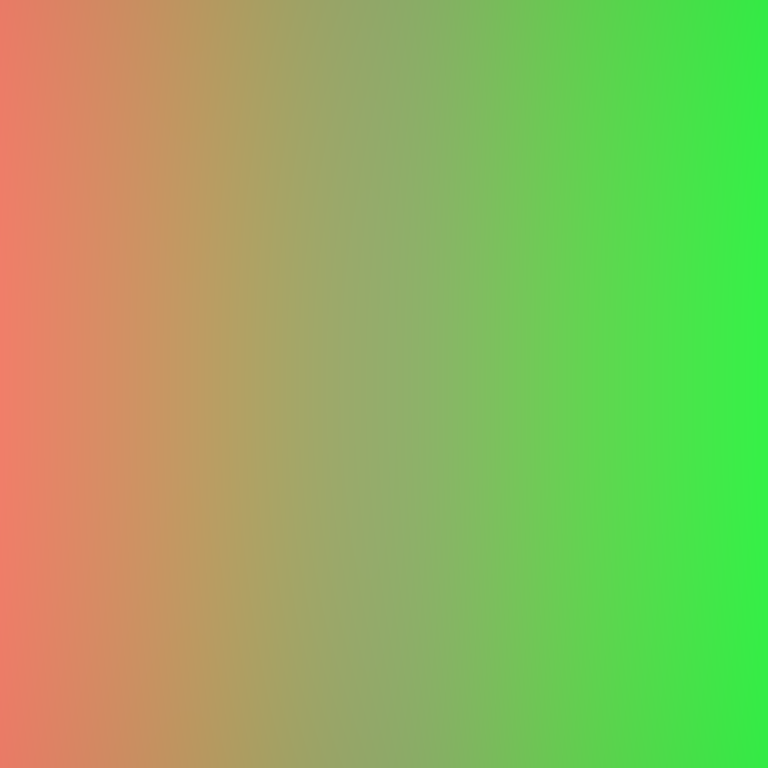
Abstract light effect, smooth gradient from soft coral to bright green, calm atmosphere, diffuse light, no room, no furniture, no objects.